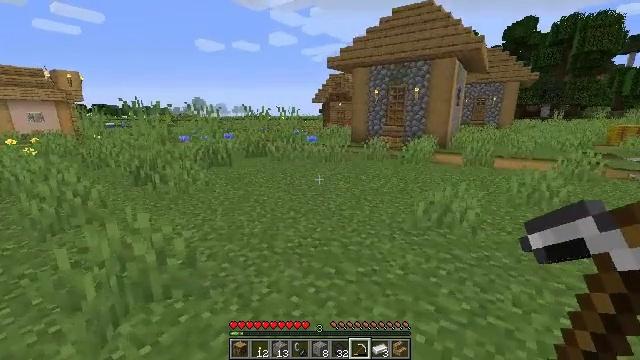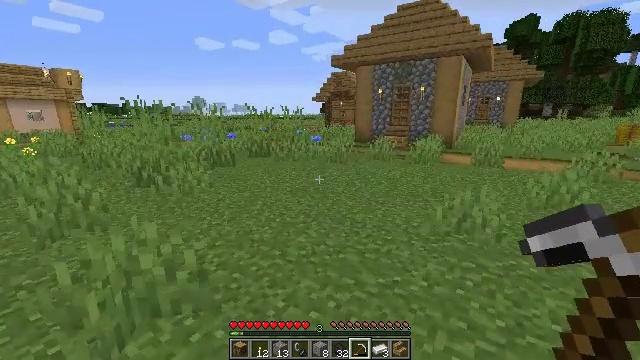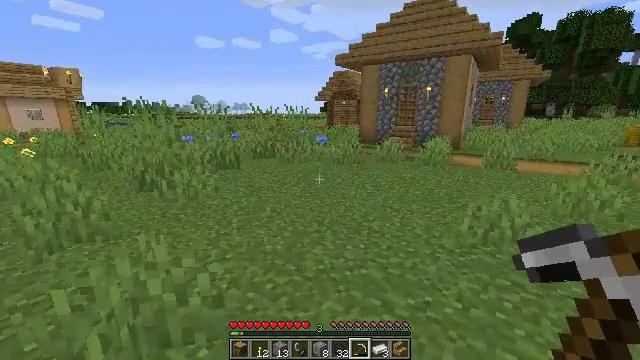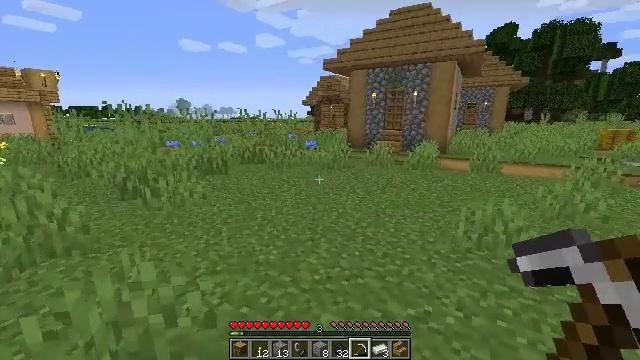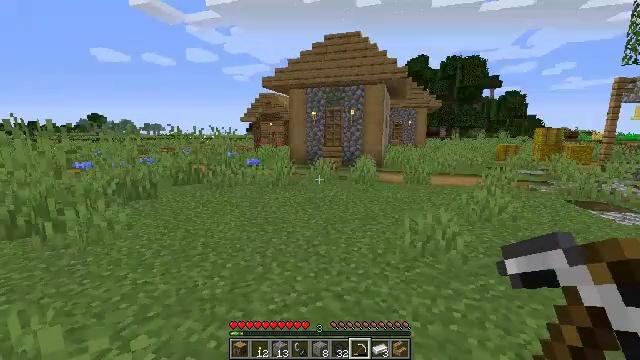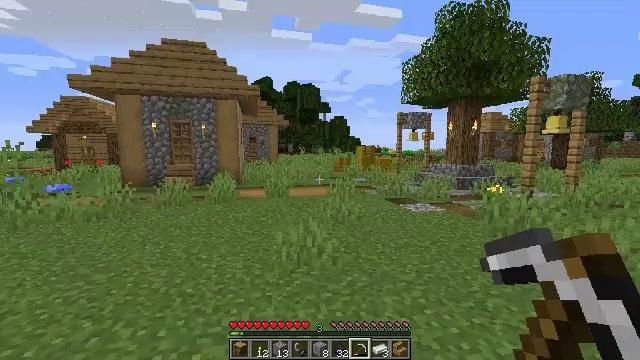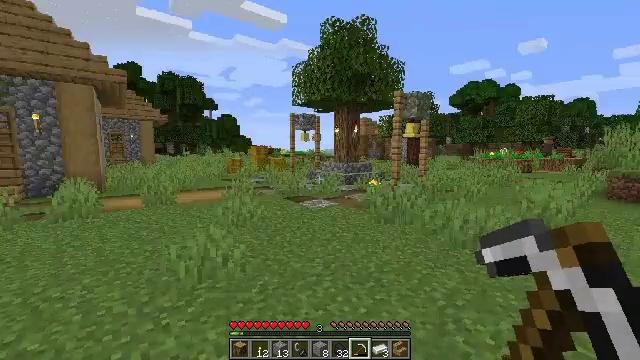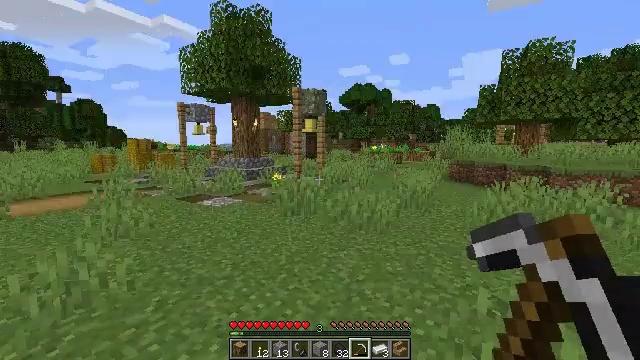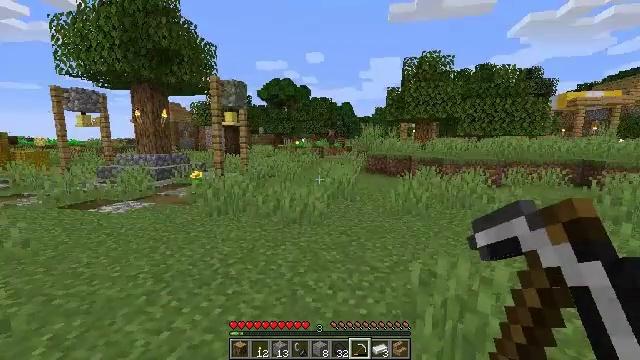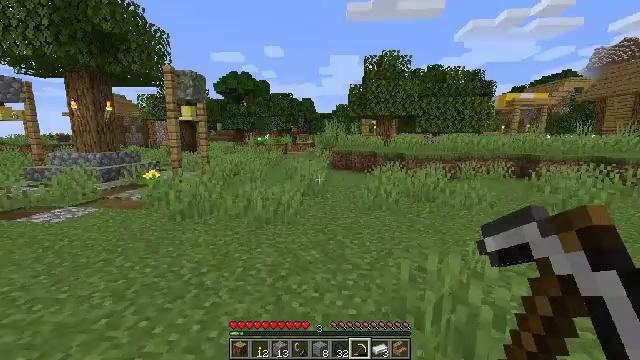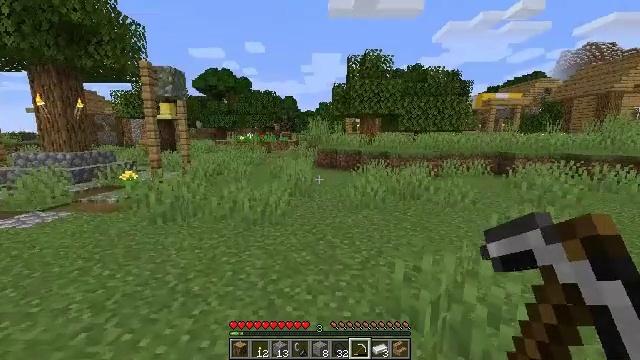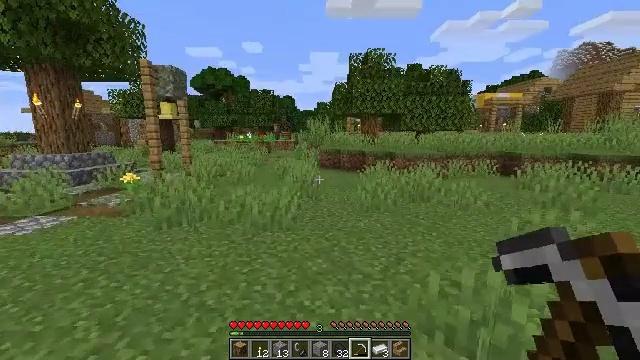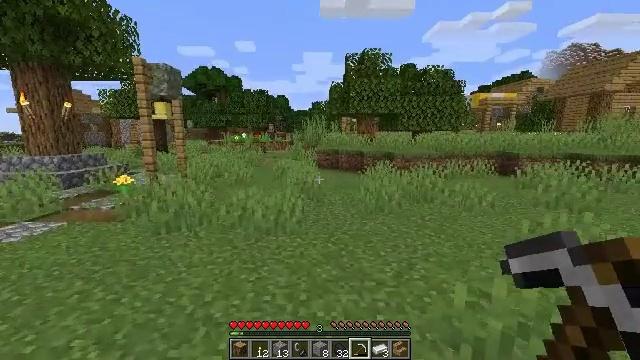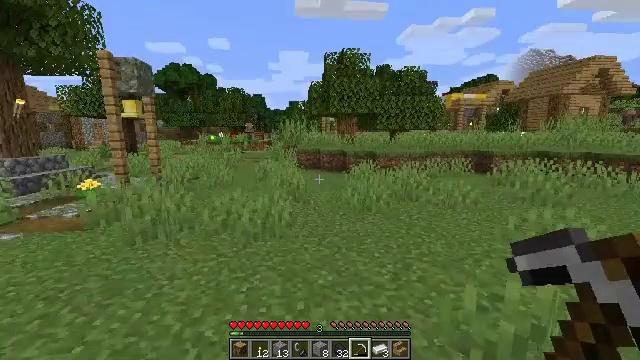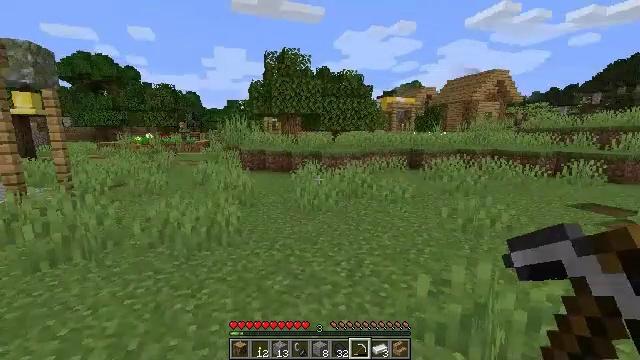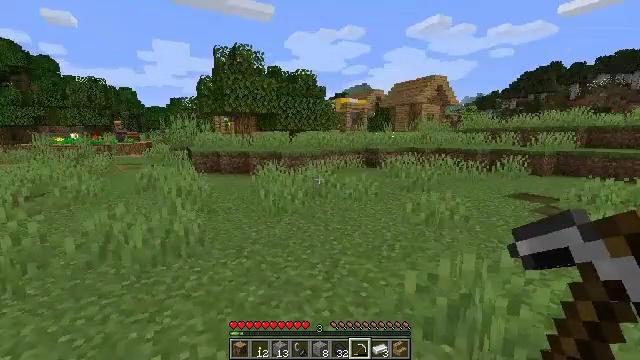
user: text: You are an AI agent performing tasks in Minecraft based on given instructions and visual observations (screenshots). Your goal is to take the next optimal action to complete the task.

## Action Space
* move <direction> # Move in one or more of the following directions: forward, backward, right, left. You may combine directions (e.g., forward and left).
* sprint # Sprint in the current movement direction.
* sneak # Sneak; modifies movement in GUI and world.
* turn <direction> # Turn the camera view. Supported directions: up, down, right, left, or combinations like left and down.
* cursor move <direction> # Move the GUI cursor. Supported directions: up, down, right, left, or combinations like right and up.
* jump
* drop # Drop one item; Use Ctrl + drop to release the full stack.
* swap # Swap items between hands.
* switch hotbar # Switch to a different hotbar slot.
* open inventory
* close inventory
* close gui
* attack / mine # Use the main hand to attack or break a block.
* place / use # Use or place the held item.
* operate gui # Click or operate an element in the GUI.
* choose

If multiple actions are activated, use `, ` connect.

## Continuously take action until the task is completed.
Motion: motion action
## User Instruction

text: Attack the hay block to get hay.
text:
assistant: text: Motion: move forward and move left
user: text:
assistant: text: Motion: move forward and move left
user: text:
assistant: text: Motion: move forward and move left, turn right
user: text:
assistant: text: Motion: move forward and move left, turn right and up
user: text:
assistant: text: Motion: move forward and move left, turn right and up
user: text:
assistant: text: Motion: move forward and move left, turn right
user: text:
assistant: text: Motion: move forward and move left, turn right and down
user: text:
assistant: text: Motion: move forward and move left, turn right and down
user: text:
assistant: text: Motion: move forward and move left, turn right
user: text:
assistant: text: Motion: move forward and move left, turn right
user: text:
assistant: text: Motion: move forward and move left
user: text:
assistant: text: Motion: move forward and move left, turn right
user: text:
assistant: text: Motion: move forward and move left, turn right
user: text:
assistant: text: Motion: move forward and move left, turn right
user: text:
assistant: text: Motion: move forward and move left, turn right
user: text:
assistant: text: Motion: move forward and move left, turn right
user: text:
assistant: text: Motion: move forward and move left, turn right
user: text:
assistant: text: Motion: move forward and move left, turn right
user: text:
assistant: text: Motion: move forward and move left, turn right
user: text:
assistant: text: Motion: move forward and move left, turn right
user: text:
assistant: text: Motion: move forward and move left
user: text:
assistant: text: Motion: move forward and move left
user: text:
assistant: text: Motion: move forward and move left
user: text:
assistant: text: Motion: move forward and move left
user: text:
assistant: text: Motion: move forward and move left
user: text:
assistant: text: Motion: move forward and move left
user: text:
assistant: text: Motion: move forward and move left
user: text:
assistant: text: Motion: move forward and move left
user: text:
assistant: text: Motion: move forward and move left
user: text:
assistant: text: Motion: move forward and move left